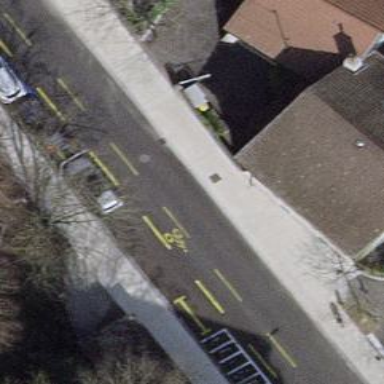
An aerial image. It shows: Asphalt residential road with opposite lane cycleway on the left.